Question:
Above shown is my custom listview with TextViews and RadioGroup. Based on whether the item status is "pending" or "served" I update the pending items-TextView (in red, on top).
Everything is working as expected, and I am able to retain the RadioGroup selections on scroll.
However, when I scroll, the pending Items TextView does not retain its value. It changes whenever the list scrolls. Here is my getView method.
'''
public View getView(final int position, View convertView, ViewGroup parent)
{
System.out.println(" --- position ---"+position+" --- isChecked[position] --- "+isChecked[position]);
ViewHolder viewHolder = null;
if(convertView == null)
{
convertView = layoutInflater.inflate(R.layout.order_status_listview_row, null);
viewHolder = new ViewHolder();
convertView.setTag(viewHolder);
}
else
{
viewHolder = (ViewHolder)convertView.getTag();
convertView.setTag(viewHolder);
}
viewHolder.itemName = (TextView)convertView.findViewById(R.id.textview_order_status_item_name);
viewHolder.itemQuantity = (TextView)convertView.findViewById(R.id.textview_order_status_item_quantity);
viewHolder.radioGroup = (RadioGroup)convertView.findViewById(R.id.radiogroup_order_status_dialog);
// isUserChanged[position] = false;
viewHolder.radioGroup.setOnCheckedChangeListener(new RadioGroup.OnCheckedChangeListener()
{
public void onCheckedChanged(RadioGroup group, int checkedId)
{
// if(isUserChanged[position])
{
switch(checkedId)
{
case R.id.radiobutton_served:
System.out.println(" --- radiobutton_served ---"+" position "+position+" isChecked[position] "+isChecked[position]);
count--;
// countView.setText(DataHelper.getAppropriateCountValue(count));
isChecked[position] = true;
break;
case R.id.radiobutton_pending:
System.out.println(" --- radiobutton_pending ---"+" position "+position+" isChecked[position] "+isChecked[position]);
isChecked[position] = false;
count++;
// countView.setText(DataHelper.getAppropriateCountValue(count));
break;
}
countView.setText(DataHelper.getAppropriateCountValue(count));
}
// isUserChanged[position] = false;
}
});
viewHolder.radioGroup.setOnClickListener(new OnClickListener()
{
public void onClick(View view)
{
// isUserChanged[position] = true;
}
});
viewHolder.itemName.setText(orderList.get(position).getDishName());
viewHolder.itemQuantity.setText(orderList.get(position).getDishQuantity());
// change selection state for item checked when selection for radioButton changes
if(isChecked[position])
viewHolder.radioGroup.check(R.id.radiobutton_served);
else
viewHolder.radioGroup.check(R.id.radiobutton_pending);
return convertView;
}
'''
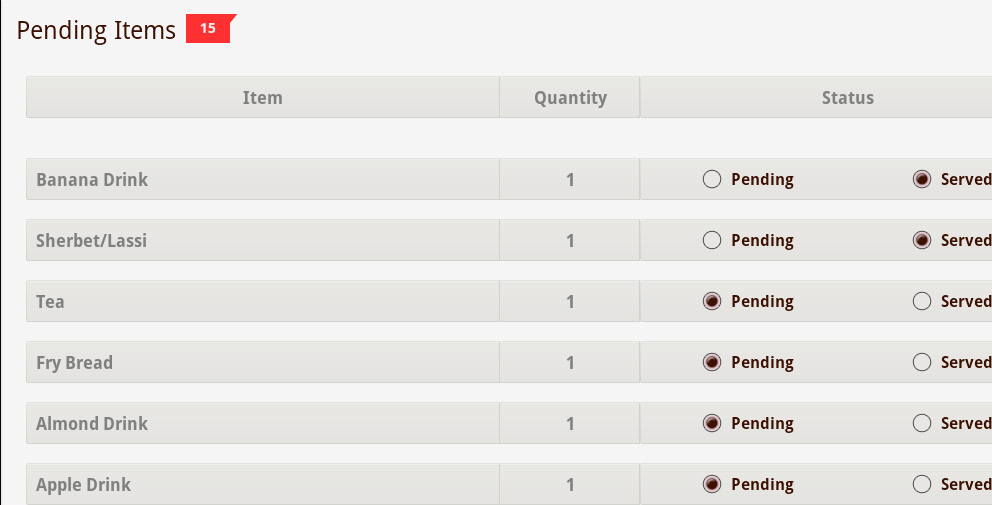
Answer: I think I got it. Whenever you scroll, you change the values or your radiobuttons with your
'''
if(isChecked[position])
viewHolder.radioGroup.check(R.id.radiobutton_served);
else
viewHolder.radioGroup.check(R.id.radiobutton_pending);
'''
But you set a listener BEFORE you call that. So the listener is called each time.
Try this instead:
'''
viewHolder.radioGroup.setOnCheckedChangeListener(null);
if(isChecked[position])
viewHolder.radioGroup.check(R.id.radiobutton_served);
else
viewHolder.radioGroup.check(R.id.radiobutton_pending);
viewHolder.radioGroup.setOnCheckedChangeListener(new RadioGroup.OnCheckedChangeListener()
{
public void onCheckedChanged(RadioGroup group, int checkedId)
{
// if(isUserChanged[position])
{
switch(checkedId)
{
case R.id.radiobutton_served:
System.out.println(" --- radiobutton_served ---"+" position "+position+" isChecked[position] "+isChecked[position]);
count--;
// countView.setText(DataHelper.getAppropriateCountValue(count));
isChecked[position] = true;
break;
case R.id.radiobutton_pending:
System.out.println(" --- radiobutton_pending ---"+" position "+position+" isChecked[position] "+isChecked[position]);
isChecked[position] = false;
count++;
// countView.setText(DataHelper.getAppropriateCountValue(count));
break;
}
countView.setText(DataHelper.getAppropriateCountValue(count));
}
// isUserChanged[position] = false;
}
});
'''
Hope this will help you.